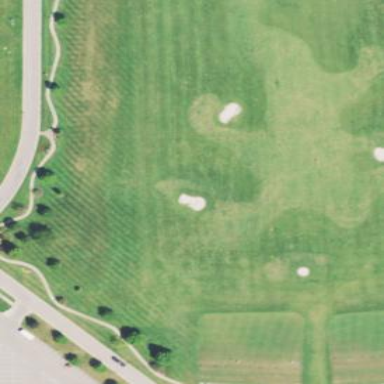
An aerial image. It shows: Golf course surrounded by greenery.